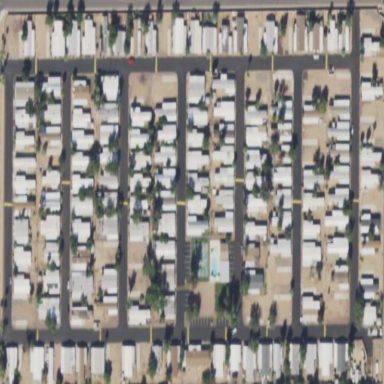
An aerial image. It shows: Residential area known as trailer park.